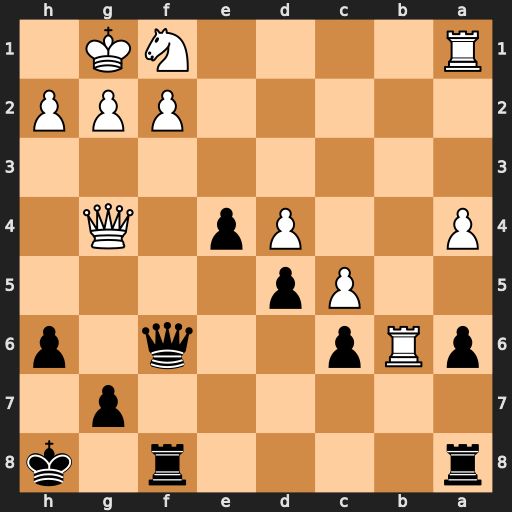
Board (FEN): r4r1k/6p1/pRp2q1p/2Pp4/P2Pp1Q1/8/5PPP/R4NK1
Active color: b
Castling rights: -
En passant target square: -
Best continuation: Qxf2+ Kh1 Qxf1+ Rxf1 Rxf1#